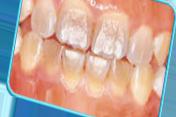
Condition: Tooth Discoloration